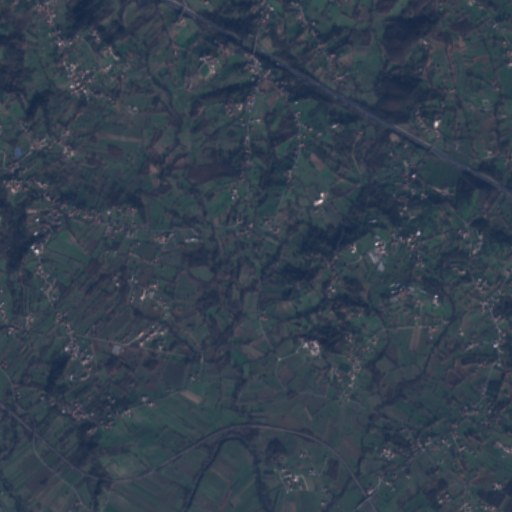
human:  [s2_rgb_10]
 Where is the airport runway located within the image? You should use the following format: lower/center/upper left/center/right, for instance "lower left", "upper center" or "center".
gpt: The airport runway is located in the lower left of the image.
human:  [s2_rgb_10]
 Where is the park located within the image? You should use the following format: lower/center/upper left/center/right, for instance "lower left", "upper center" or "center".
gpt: The park is located in the lower left of the image.
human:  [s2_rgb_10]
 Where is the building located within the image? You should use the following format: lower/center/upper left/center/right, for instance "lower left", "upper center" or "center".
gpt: There is no building in the image.